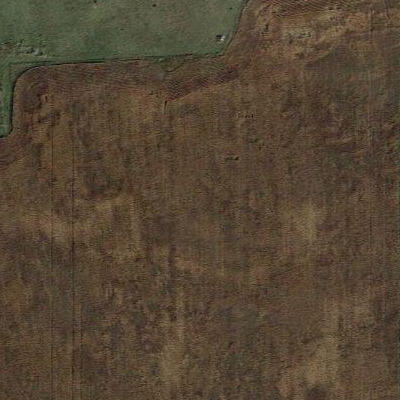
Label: bField